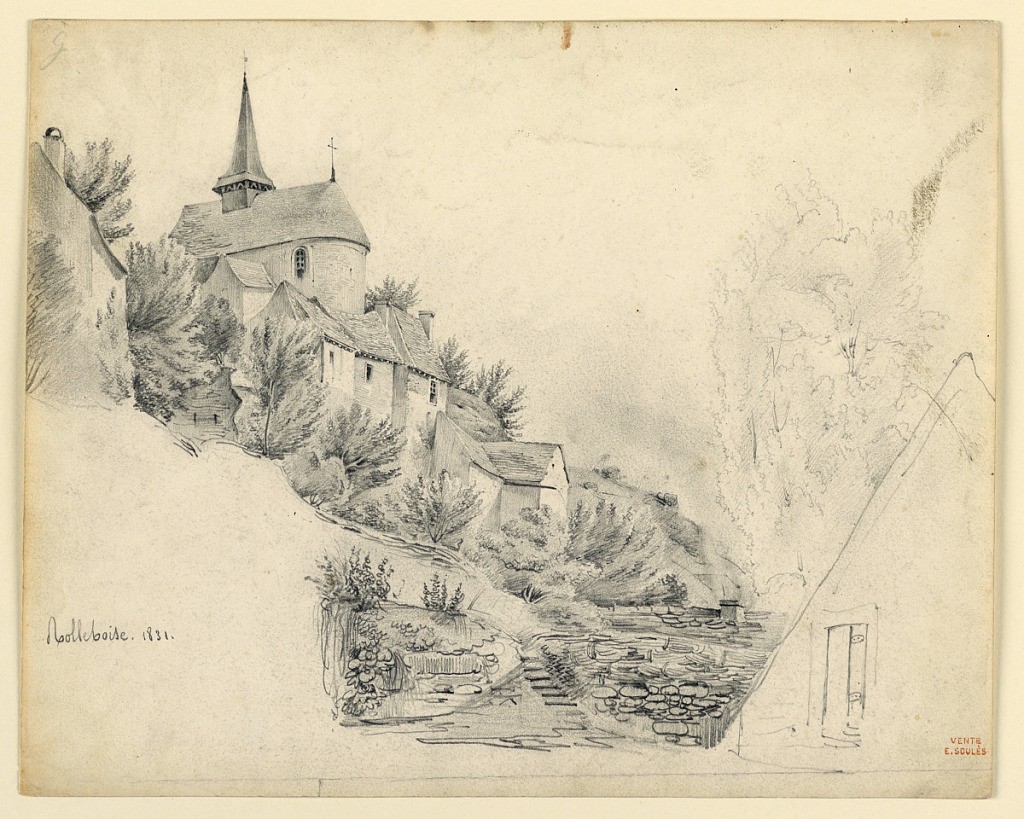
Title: Church of Rolleboise
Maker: Eugène Edouard Soulès, French, 1811–1876
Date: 1831
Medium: Graphite on paper
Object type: Drawing
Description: View of the steeple of the church, rising above the houses. A bridge crosses a small river in the center. Written below at left: Harfleur 1831. On verso, in opposite direction. Rough black crayon sketch of a house.